Field crop: tomato
Growth stage: 2
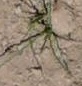
Species: solanum